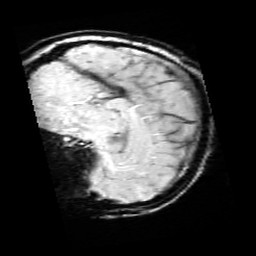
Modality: SWI
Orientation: sagittal
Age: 12
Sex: female
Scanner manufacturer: siemens
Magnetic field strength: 3 T
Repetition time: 0.027 s
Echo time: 0.02 s